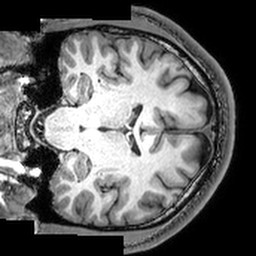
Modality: T1w
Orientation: coronal
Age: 24
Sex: male
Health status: healthy
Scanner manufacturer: philips
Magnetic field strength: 3 T
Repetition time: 0.007151 s
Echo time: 0.003245 s